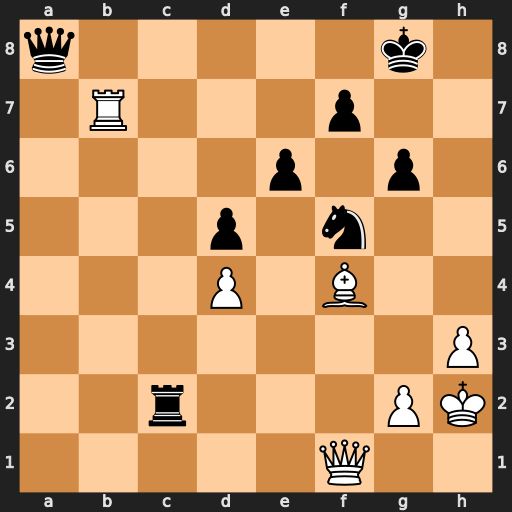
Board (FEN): q5k1/1R3p2/4p1p1/3p1n2/3P1B2/7P/2r3PK/5Q2
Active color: w
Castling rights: -
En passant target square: -
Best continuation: Rb8+ Qxb8 Bxb8